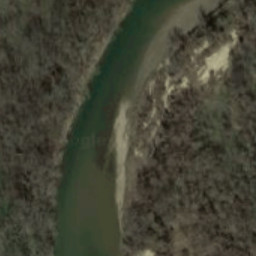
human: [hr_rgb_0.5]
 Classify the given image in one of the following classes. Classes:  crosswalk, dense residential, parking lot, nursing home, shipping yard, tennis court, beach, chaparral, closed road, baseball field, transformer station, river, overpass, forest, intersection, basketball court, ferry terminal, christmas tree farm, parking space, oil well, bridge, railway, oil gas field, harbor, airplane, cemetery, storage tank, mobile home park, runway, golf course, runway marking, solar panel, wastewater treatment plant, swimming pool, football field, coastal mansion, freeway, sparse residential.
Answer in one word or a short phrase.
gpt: river